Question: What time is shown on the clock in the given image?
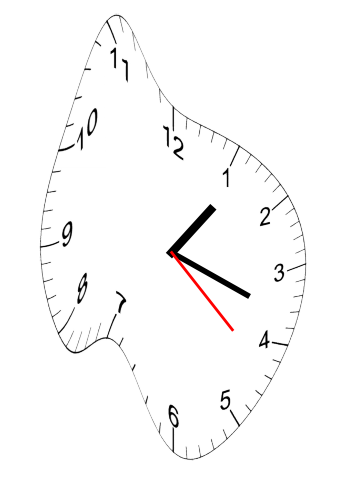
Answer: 01:18:22